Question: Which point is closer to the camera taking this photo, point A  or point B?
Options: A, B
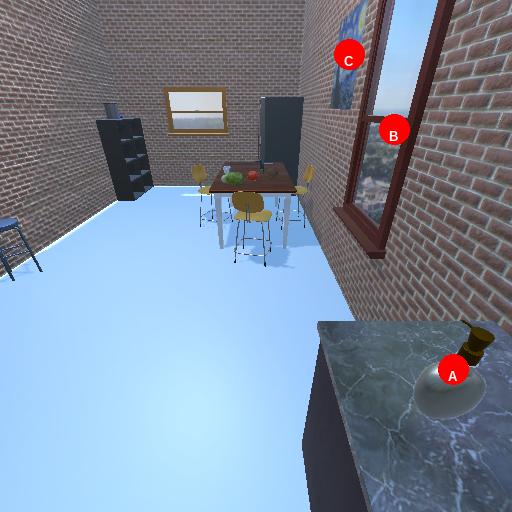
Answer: A